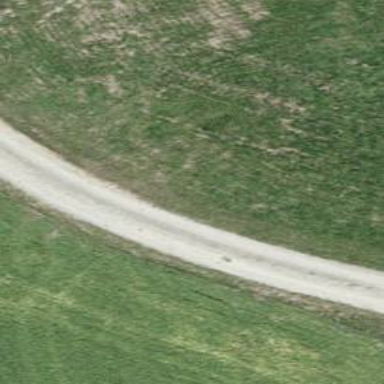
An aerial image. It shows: Track with grade2 pebblestone surface.